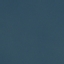
Land use / land cover: SeaLake